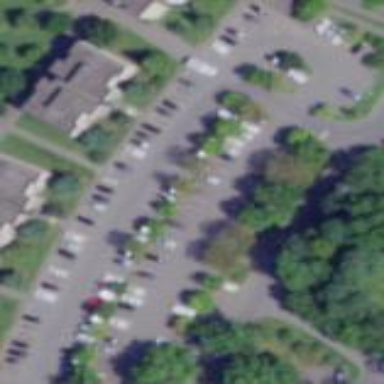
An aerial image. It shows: Parking area with surface parking. It includes park and ride facilities.